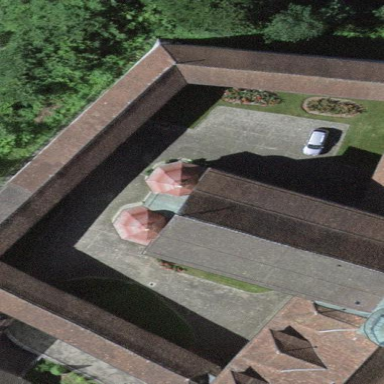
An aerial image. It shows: Monastery building.